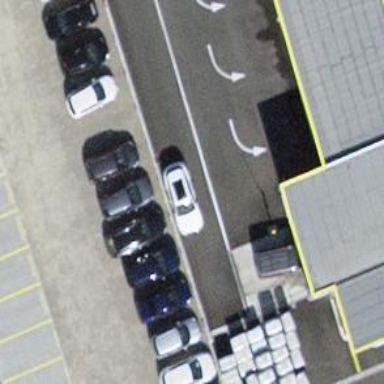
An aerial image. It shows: Car wash facility.